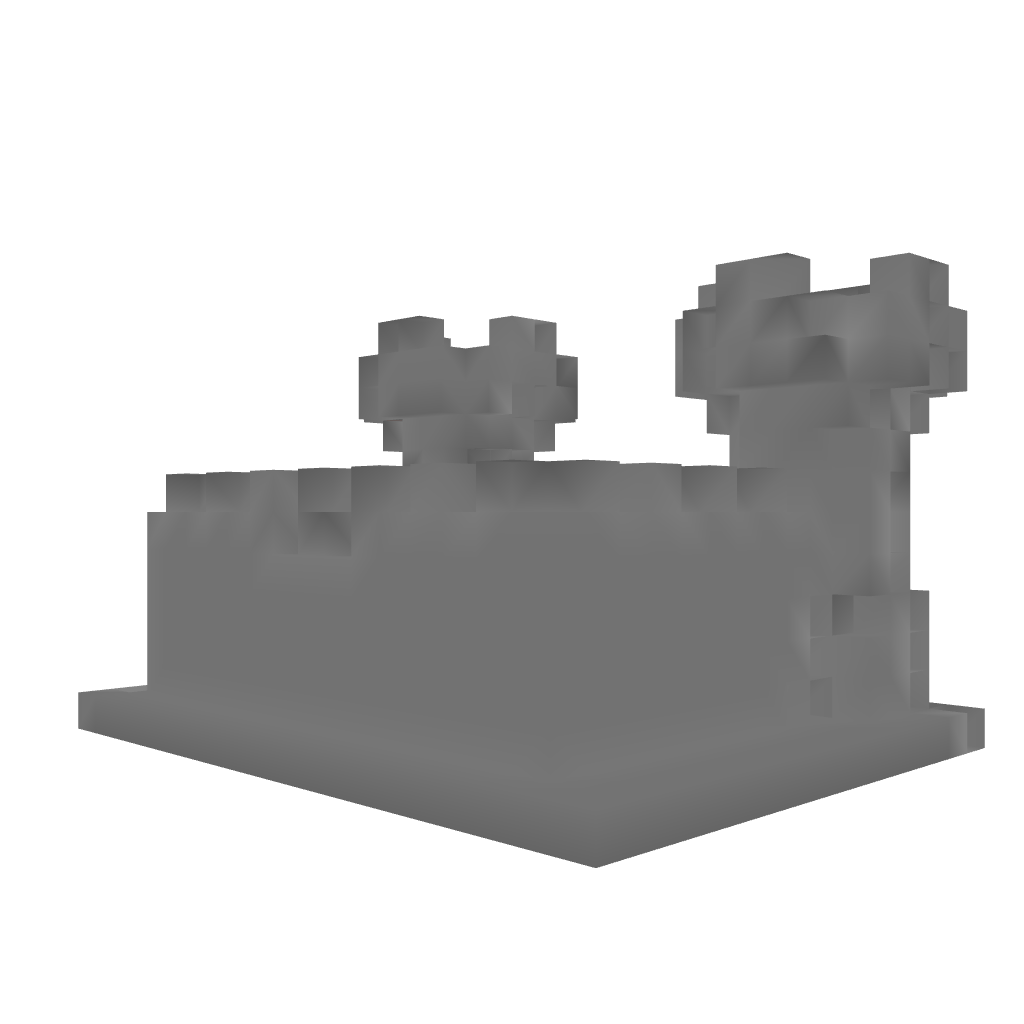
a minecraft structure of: A small castle 2 towers